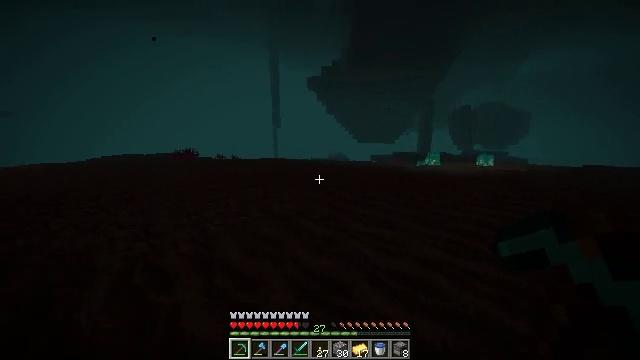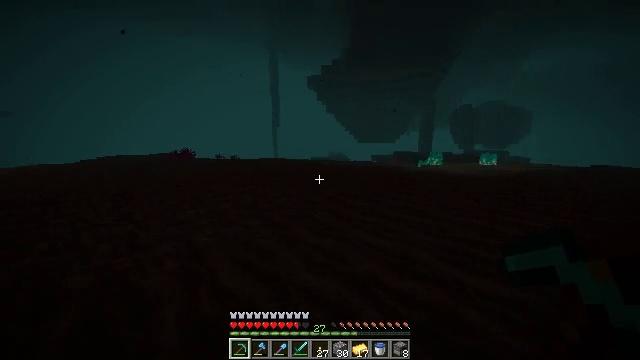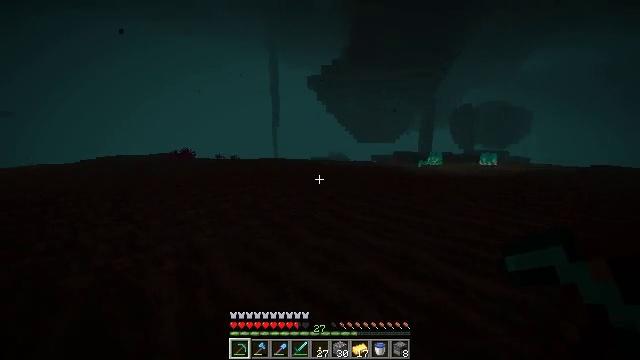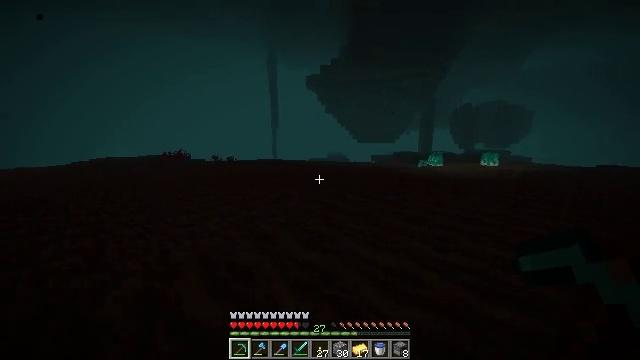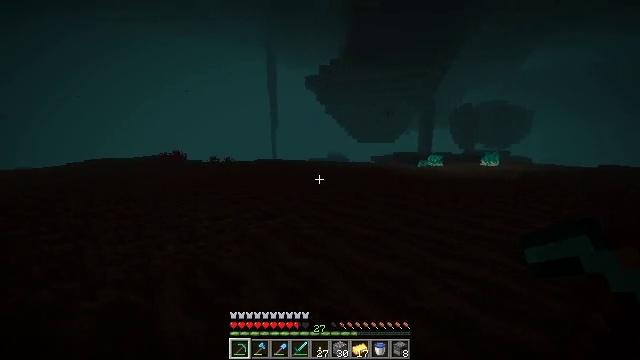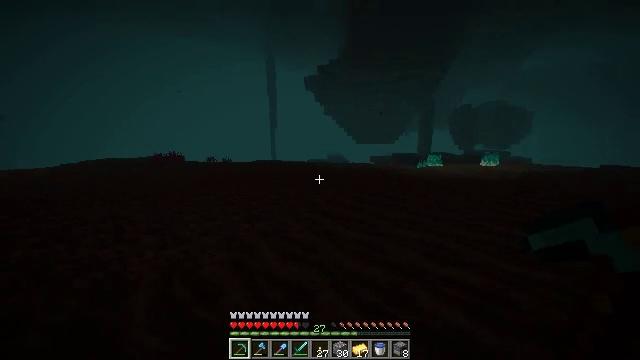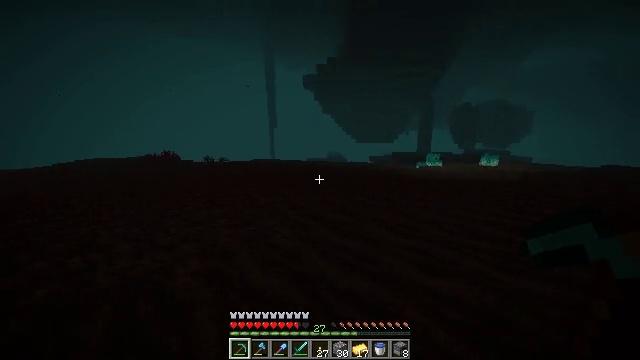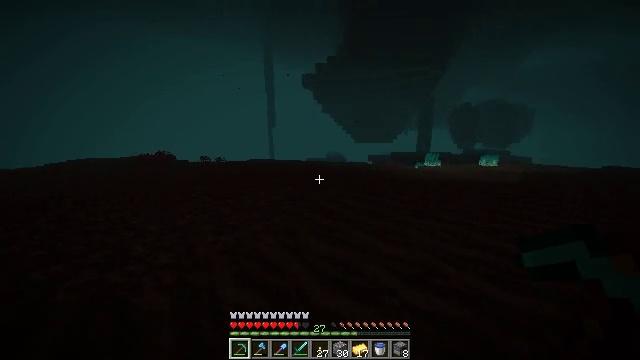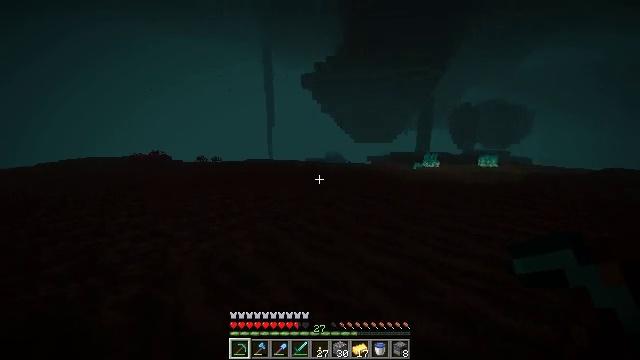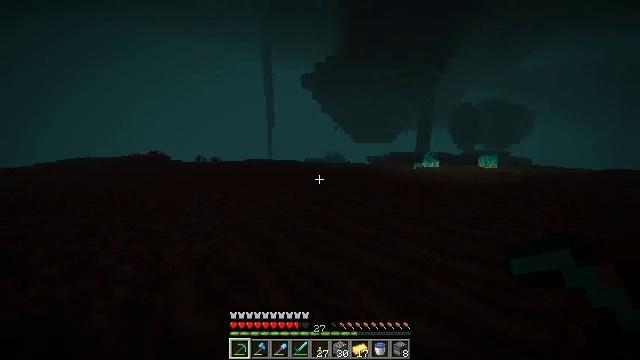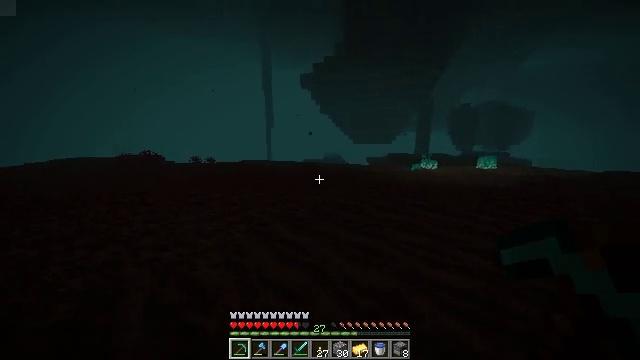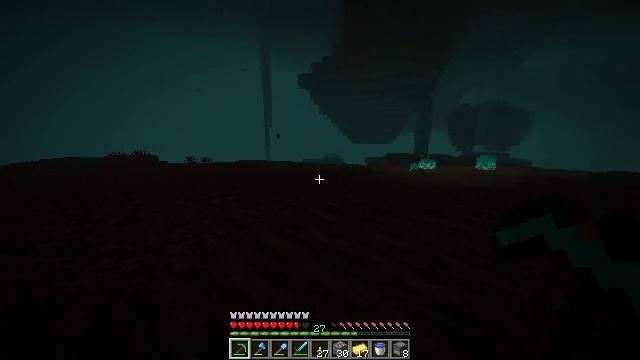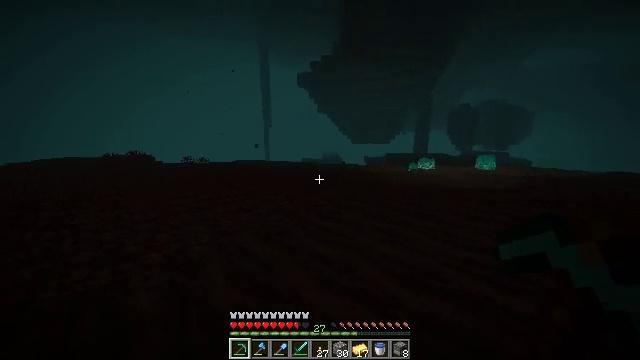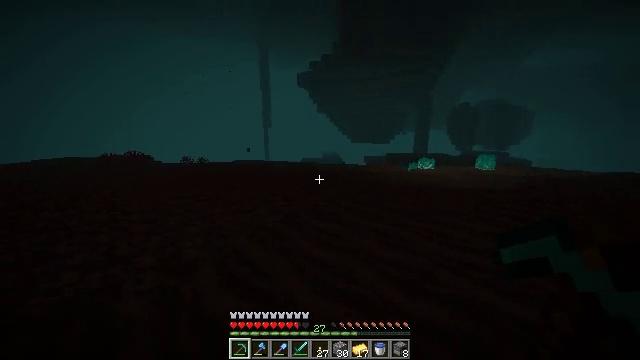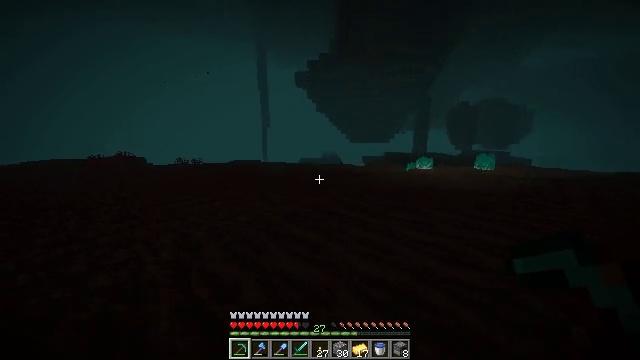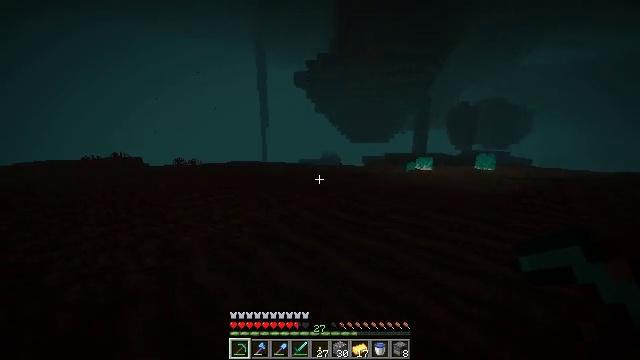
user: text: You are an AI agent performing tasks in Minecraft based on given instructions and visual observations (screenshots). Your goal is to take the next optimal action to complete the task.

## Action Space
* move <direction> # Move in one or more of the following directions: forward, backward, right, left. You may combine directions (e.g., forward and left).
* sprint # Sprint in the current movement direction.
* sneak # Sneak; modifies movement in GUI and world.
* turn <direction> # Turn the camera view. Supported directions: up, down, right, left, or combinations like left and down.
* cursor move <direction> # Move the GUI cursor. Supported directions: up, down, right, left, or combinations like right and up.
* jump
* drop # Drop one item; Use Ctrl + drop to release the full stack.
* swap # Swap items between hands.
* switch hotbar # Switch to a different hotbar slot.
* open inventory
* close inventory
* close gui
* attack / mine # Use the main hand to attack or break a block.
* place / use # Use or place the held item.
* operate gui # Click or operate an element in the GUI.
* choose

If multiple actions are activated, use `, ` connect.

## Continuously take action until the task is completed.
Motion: motion action
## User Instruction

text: Attack the ground to get crimson roots.
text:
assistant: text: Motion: move forward, sprint
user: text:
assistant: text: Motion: move forward and move right, sprint
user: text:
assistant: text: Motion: move forward and move right, sprint
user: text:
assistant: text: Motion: move forward and move right, sprint
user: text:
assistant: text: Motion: move forward and move right, sprint
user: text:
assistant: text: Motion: move forward and move right, sprint
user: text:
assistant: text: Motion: move forward and move right, sprint
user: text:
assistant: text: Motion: move forward and move right, sprint
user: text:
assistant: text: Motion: move forward and move right, sprint
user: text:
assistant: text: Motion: move forward and move right, sprint
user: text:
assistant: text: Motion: move forward and move right, sprint
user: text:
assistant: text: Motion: move forward and move right, sprint
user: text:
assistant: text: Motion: move forward and move right, sprint
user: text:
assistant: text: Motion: move forward and move right, sprint
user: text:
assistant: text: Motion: move forward, sprint
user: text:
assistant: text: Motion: move forward, sprint
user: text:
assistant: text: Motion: move forward, sprint
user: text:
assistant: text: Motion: move forward, sprint
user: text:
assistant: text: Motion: move forward, sprint
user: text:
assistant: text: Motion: move forward, sprint, turn left and down
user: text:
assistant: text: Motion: move forward, sprint, turn left and down
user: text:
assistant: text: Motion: move forward, sprint, turn left
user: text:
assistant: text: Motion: move forward, sprint, turn left
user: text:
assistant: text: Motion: move forward, sprint
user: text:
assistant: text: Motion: move forward, sprint
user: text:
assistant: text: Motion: move forward, sprint
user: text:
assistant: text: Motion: move forward, sprint
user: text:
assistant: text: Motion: move forward, sprint
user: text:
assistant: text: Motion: move forward, sprint
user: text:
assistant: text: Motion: move forward, sprint